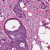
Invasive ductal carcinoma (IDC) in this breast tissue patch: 0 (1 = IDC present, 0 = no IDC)